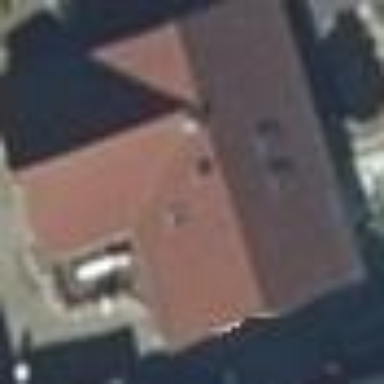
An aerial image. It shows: House with multiple building parts.